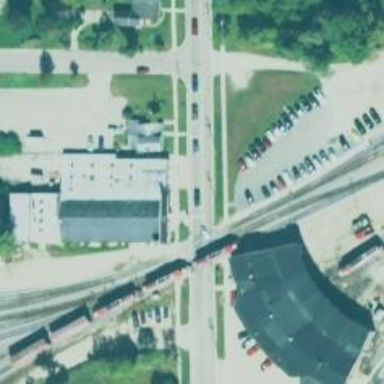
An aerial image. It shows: Railway level crossing.